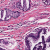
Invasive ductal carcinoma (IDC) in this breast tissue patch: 0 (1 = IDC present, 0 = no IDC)